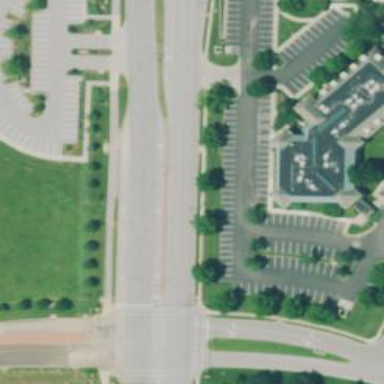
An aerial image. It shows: Left road marking is visible in the image.